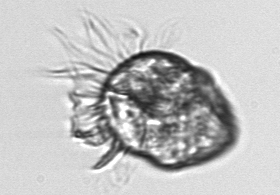
Label: Strombidium_morphotype1